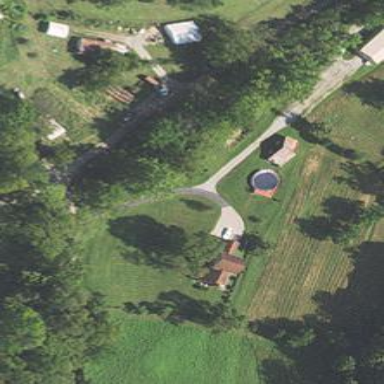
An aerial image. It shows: Driveway.